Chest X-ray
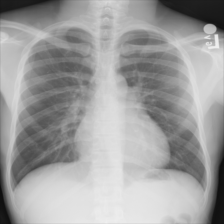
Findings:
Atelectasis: negative
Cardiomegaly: negative
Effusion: negative
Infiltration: negative
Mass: negative
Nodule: negative
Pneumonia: negative
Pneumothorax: negative
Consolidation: negative
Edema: negative
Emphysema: negative
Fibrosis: negative
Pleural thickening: negative
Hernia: negative